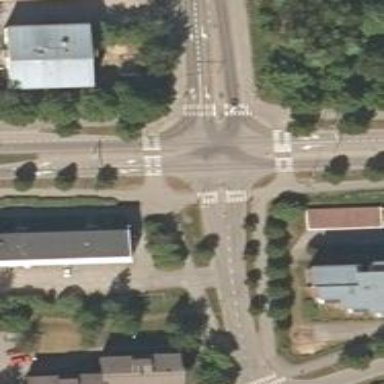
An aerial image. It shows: Asphalt cycleway with uncontrolled zebra crossing.